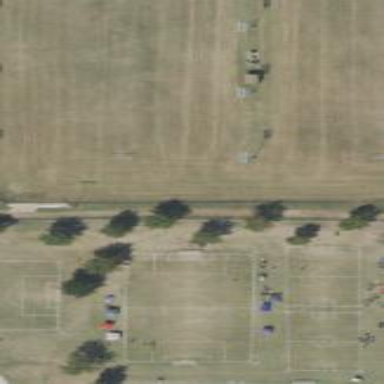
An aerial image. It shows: American football pitch for leisure and sport activities.